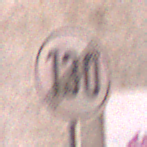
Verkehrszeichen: EndeGeschwindigkeit130
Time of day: MorningAfternoon
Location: Outdoor (Urban)
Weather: Clear
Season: NotSpecified
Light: Natural